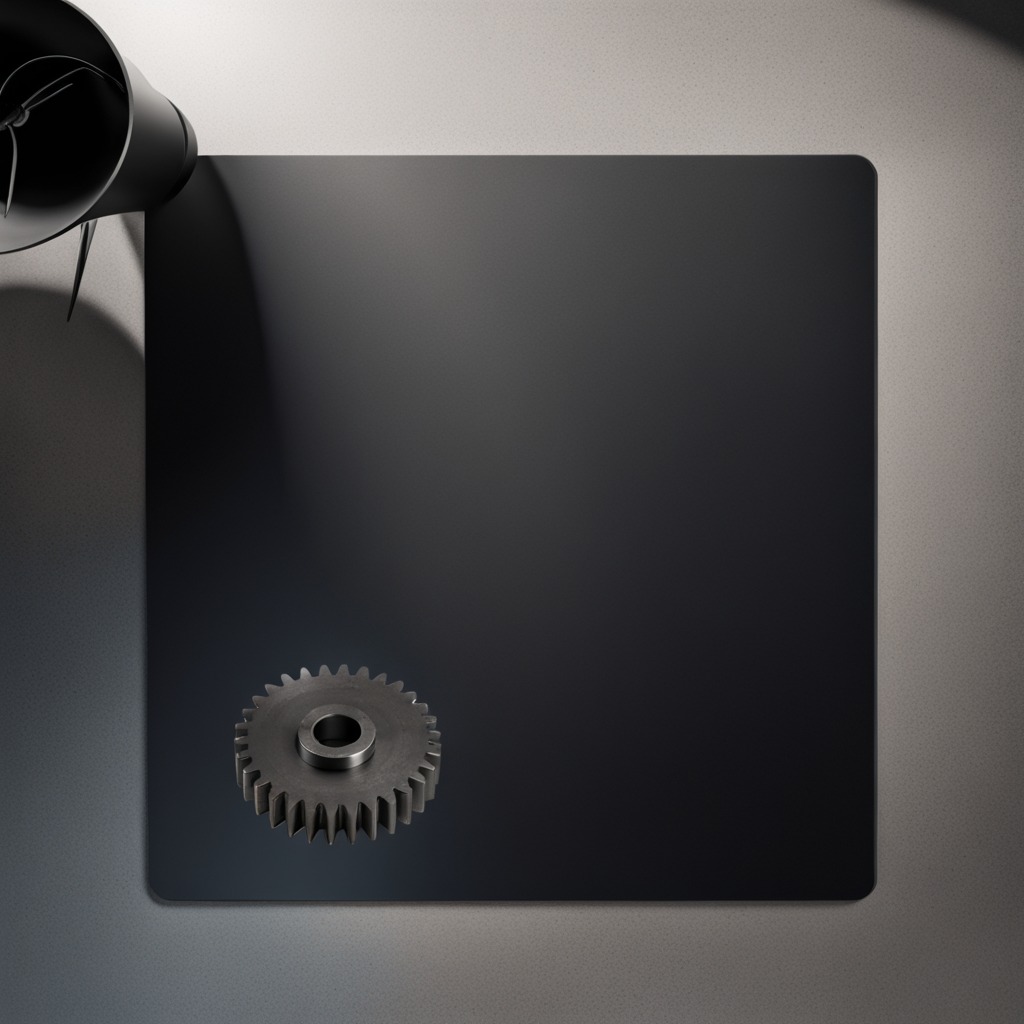
A steel gear with teeth is lying on a clean granite tabletop.